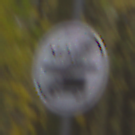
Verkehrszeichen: EndeMautpflicht
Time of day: MorningAfternoon
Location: Outdoor (Nature)
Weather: Overcast
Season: Autumn
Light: Natural